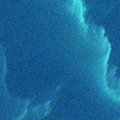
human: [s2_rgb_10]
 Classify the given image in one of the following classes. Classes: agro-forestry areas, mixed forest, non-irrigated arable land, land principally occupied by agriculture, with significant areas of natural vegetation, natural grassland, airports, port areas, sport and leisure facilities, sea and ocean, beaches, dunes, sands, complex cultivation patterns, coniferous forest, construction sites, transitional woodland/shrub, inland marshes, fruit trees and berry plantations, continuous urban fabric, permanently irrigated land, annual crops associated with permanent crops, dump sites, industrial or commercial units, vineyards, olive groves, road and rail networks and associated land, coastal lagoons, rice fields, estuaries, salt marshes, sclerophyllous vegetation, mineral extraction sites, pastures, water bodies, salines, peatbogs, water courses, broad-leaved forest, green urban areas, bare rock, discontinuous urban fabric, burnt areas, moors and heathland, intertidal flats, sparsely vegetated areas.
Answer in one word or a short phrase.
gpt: sea and ocean